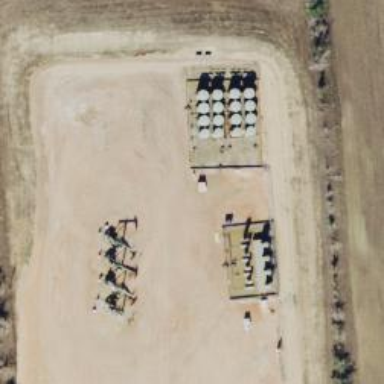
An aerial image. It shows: Storage tank that is man-made.